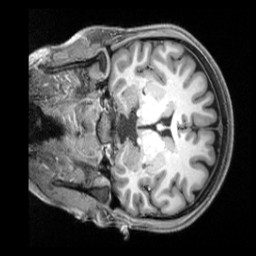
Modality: T1w
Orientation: coronal
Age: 24
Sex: female
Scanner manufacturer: siemens
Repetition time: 2.3 s
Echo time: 0.00229 s